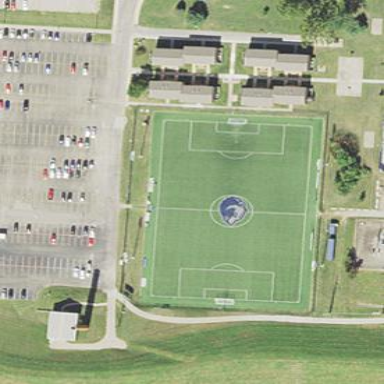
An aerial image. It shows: Soccer pitch for leisure land activities.